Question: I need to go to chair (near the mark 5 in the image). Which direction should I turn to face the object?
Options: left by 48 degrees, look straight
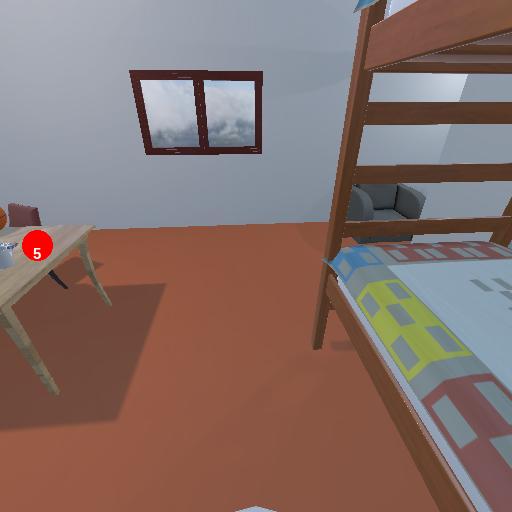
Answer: left by 48 degrees